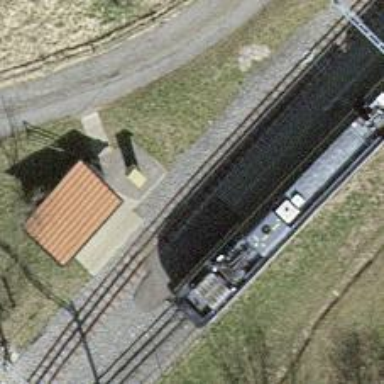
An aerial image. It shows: Narrow-gauge railway siding with 1 track. The track is electrified with contact line.